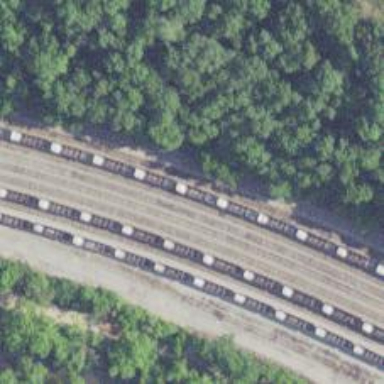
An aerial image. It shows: Railway siding for service.